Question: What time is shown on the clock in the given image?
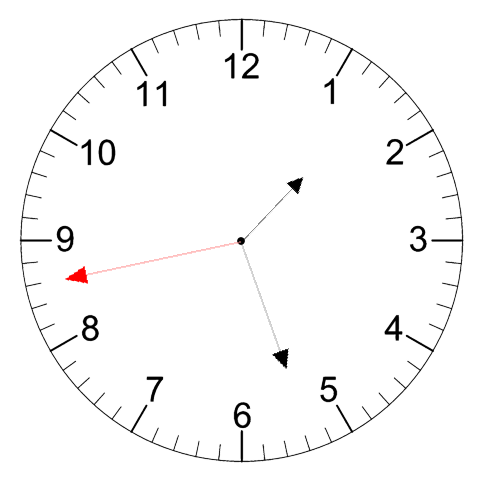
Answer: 01:26:43